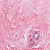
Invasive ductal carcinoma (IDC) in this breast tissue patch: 0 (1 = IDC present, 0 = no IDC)